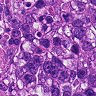
Metastatic tissue present: yes